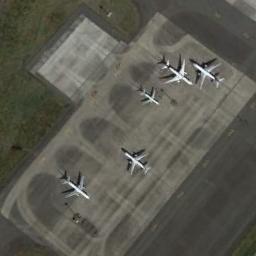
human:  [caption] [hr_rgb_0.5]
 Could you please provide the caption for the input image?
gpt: Five white planes docked in the open space of the airport .